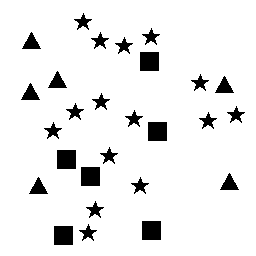
Squares: 6
Triangles: 6
Stars: 15
Total shapes: 27